Question: I'm trying to create the following component:

Just for information, the blank space will contain a text control, and I'm creating a component that represents the black corner with the (i) icon and the "promotion" text.
The part I'm having issues with is this component representing the black corner with the diagonal text. The text has to be able to hold 2 lines. And the black corner has to be able to adjust to the text's size.
What's more, the text has a rotation...
I'm having some doubts on how to do this:
- - <URL>-
And... do you have any "easier" ways to do this ?
A big thanks for any help you can provide :) I'm a little bit lost with this little component :)
Regards.
BS_C3
---
Edit 1:
- - -
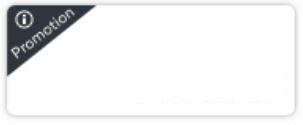
Answer: Well, I finally wrote the class and this is the result:
'''
public class Corner extends Canvas
{
private var infoIcon:Image;
private var text:Text;
private var triangle:Shape;
private var bgColor:uint;
public function Corner()
{
super();
infoIcon = new Image;
text = new Text;
text.rotation = -45;
text.width = 75;
text.maxHeight = 30;
text.setStyle('color', '0xffffff');
text.setStyle('textAlign', 'center');
text.y = 53;
this.addChild(infoIcon);
this.addChild(text);
triangle = new Shape;
}
public function build(bgColor:uint = 0x61113D):void{
this.bgColor = bgColor;
// info icon data
// set text
text.addEventListener(FlexEvent.UPDATE_COMPLETE, textHandler);
text.text = 'blabla';
text.validateNow();
}
/**
*
*/
private function textHandler(e:FlexEvent):void{
switch(e.type){
case FlexEvent.UPDATE_COMPLETE:
text.removeEventListener(FlexEvent.UPDATE_COMPLETE, textHandler);
drawTriangle();
break;
}
}
/**
*
*/
private function drawTriangle():void{
var h:int = 80;
// check if the text has 1 or 2 lines
if(text.height > 20)
h = 95;
// remove the triangle shape if it exists
if(this.rawChildren.contains(triangle))
this.rawChildren.removeChild(triangle);
// draw triangle
triangle = new Shape;
triangle.graphics.moveTo(0, 0);
triangle.graphics.beginFill(bgColor);
triangle.graphics.lineTo(h, 0);
triangle.graphics.lineTo(0, h);
triangle.graphics.lineTo(0, 0);
triangle.graphics.endFill();
this.rawChildren.addChildAt(triangle,0);
dispatchEvent(new MyEvent(MyEvent.CORNER_UPDATED));
}
...
}
'''